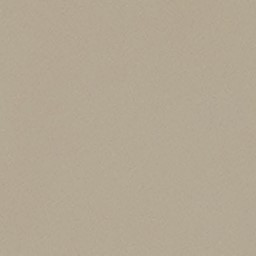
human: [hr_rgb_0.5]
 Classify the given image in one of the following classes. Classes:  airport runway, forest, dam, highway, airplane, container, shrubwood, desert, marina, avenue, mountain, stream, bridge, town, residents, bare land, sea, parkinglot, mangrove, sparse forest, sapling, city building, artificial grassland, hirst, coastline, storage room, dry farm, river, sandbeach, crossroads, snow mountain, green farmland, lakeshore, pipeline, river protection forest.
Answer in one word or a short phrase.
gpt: desert